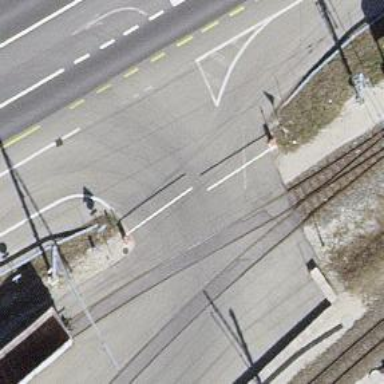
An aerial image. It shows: Level crossing with double half barrier.